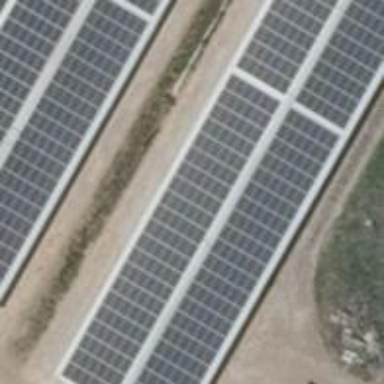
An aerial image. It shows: Solar power generator using photovoltaic panels.